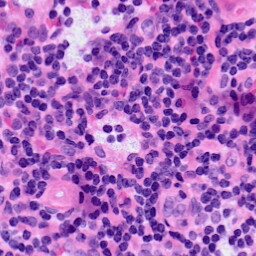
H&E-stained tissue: LymphNode